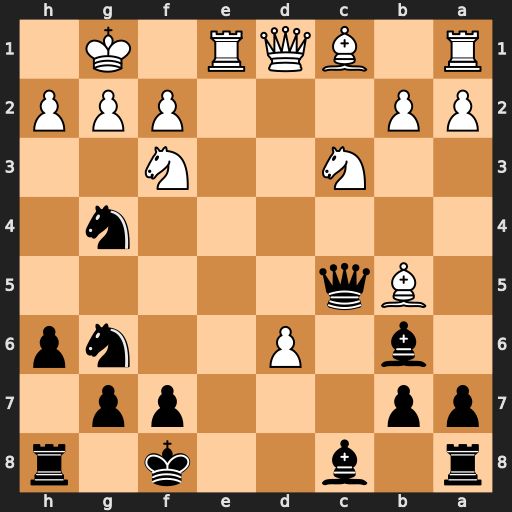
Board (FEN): r1b2k1r/pp3pp1/1b1P2np/1Bq5/6n1/2N2N2/PP3PPP/R1BQR1K1
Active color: b
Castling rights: -
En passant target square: -
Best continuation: Qxf2+ Kh1 Qg1+ Rxg1 Nf2#